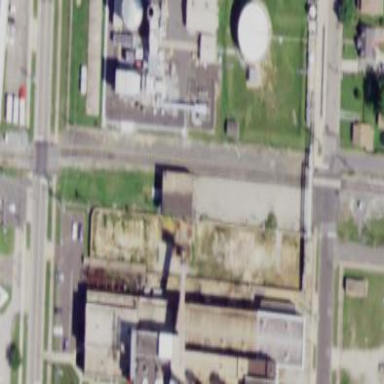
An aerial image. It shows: Industrial area with power plant.